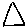
Label: triangle